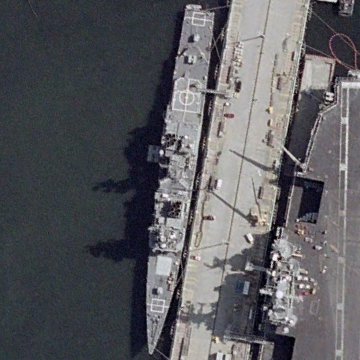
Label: cruiser